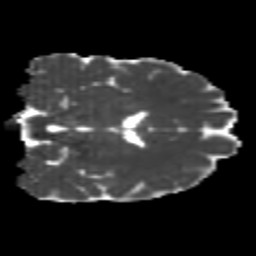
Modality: MD
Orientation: coronal
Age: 21
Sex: female
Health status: healthy
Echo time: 0.074 s